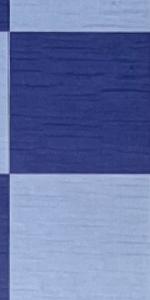
Label: Empty